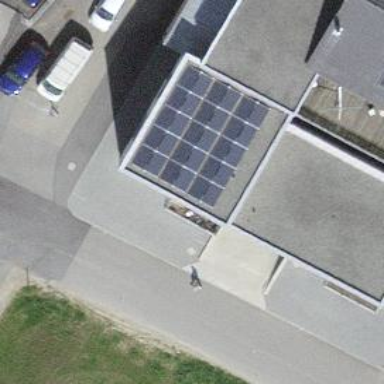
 consisting of solar photovoltaic panels."